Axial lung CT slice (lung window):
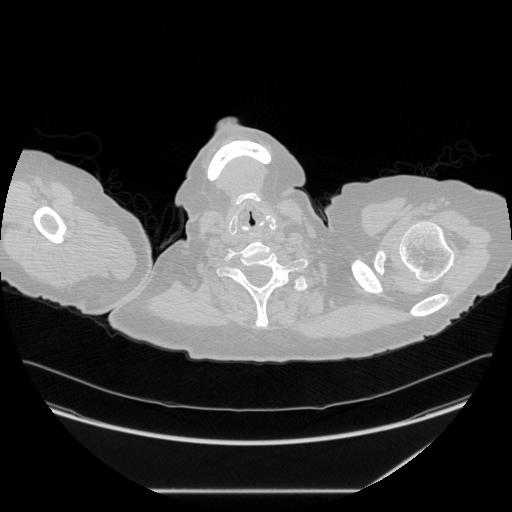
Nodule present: no